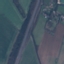
Land use / land cover: Highway